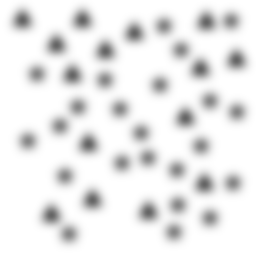
Squares: 0
Triangles: 15
Stars: 23
Total shapes: 38